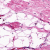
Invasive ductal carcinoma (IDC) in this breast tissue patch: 0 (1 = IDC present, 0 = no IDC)